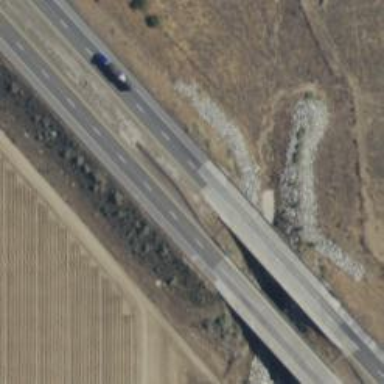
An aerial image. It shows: Viaduct bridge over motorway.